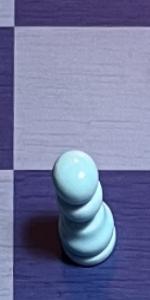
Label: Pawn_White